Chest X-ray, PA view. Patient: 35 years old, sex M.
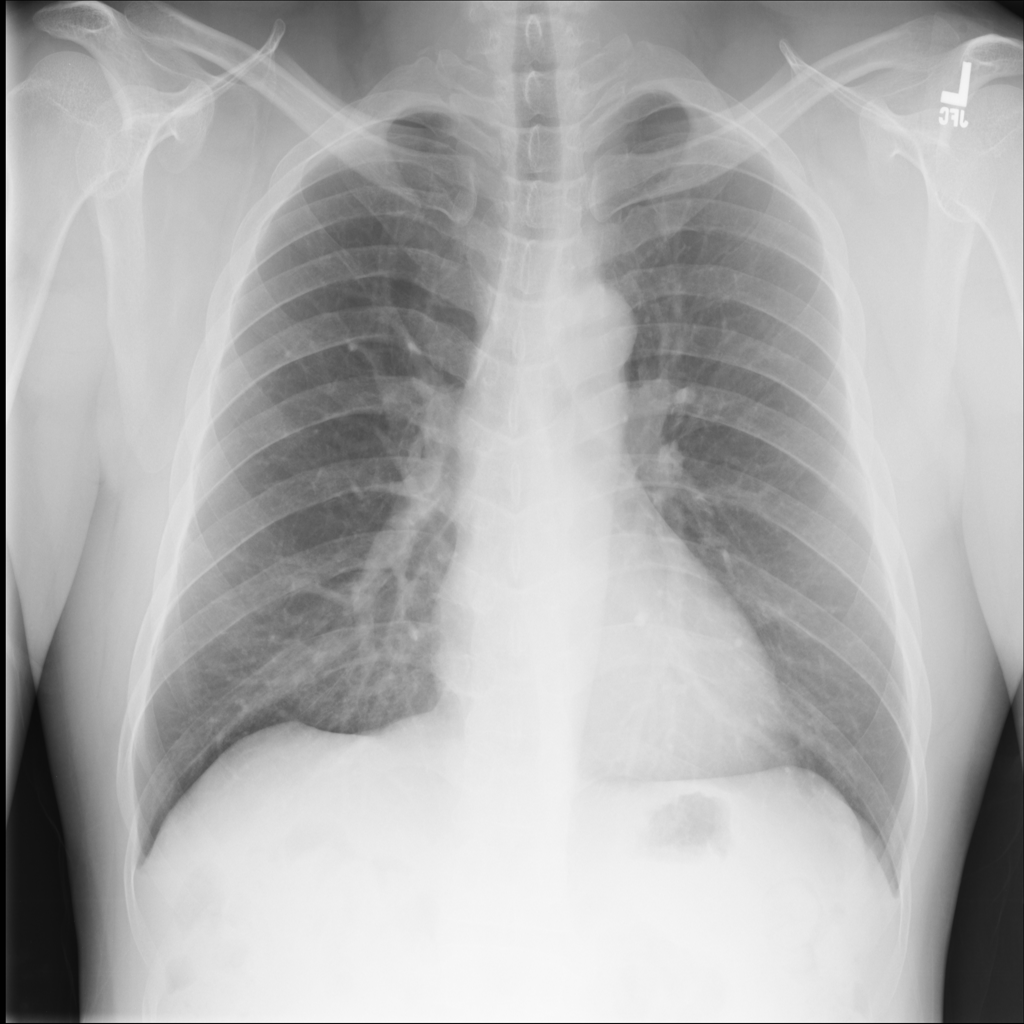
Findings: No Finding